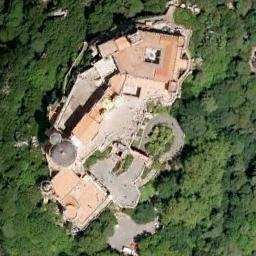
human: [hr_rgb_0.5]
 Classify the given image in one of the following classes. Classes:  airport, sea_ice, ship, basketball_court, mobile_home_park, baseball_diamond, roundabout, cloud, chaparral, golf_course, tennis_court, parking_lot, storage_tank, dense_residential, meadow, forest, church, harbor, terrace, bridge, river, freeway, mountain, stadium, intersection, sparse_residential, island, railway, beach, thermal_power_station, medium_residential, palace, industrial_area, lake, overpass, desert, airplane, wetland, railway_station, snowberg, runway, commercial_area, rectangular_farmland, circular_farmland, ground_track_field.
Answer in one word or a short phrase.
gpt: palace